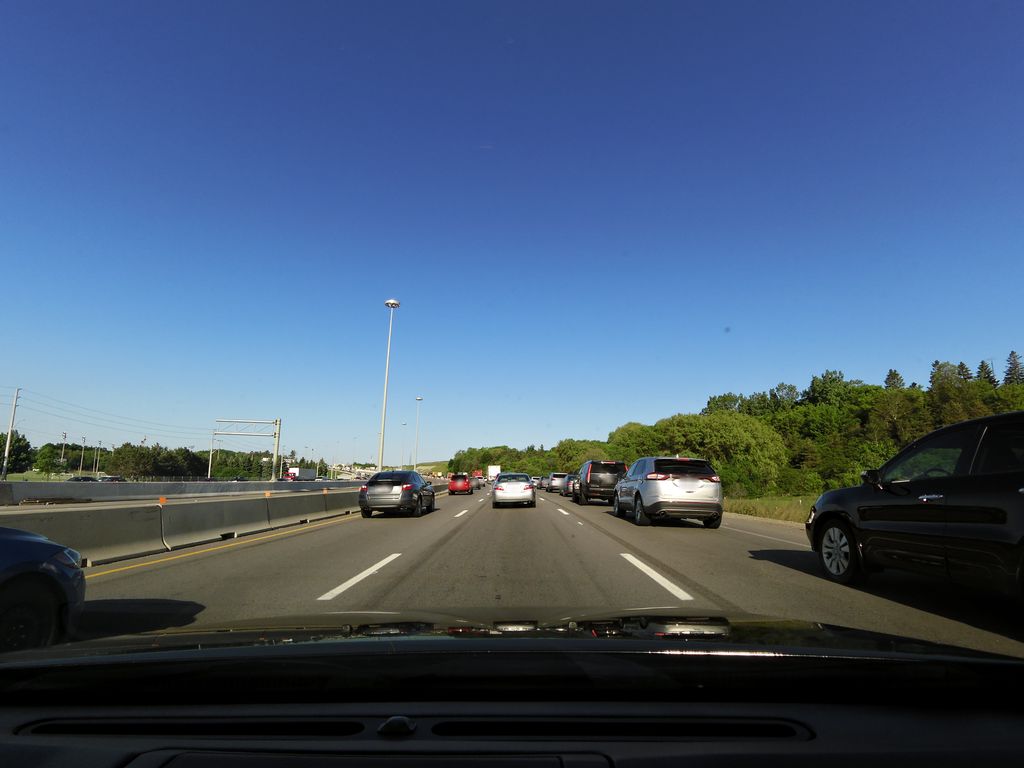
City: kitchener-waterloo